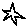
Label: star